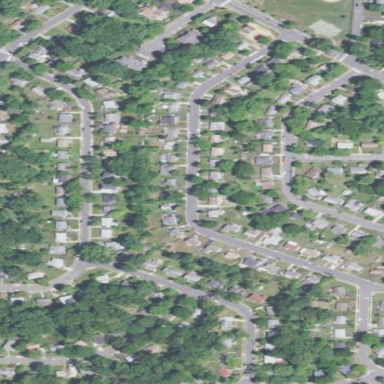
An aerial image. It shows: This residential area consists of single-family homes.